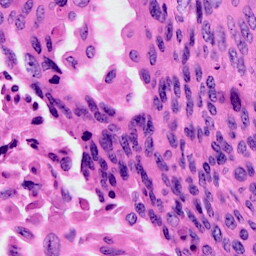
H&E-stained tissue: Cervix